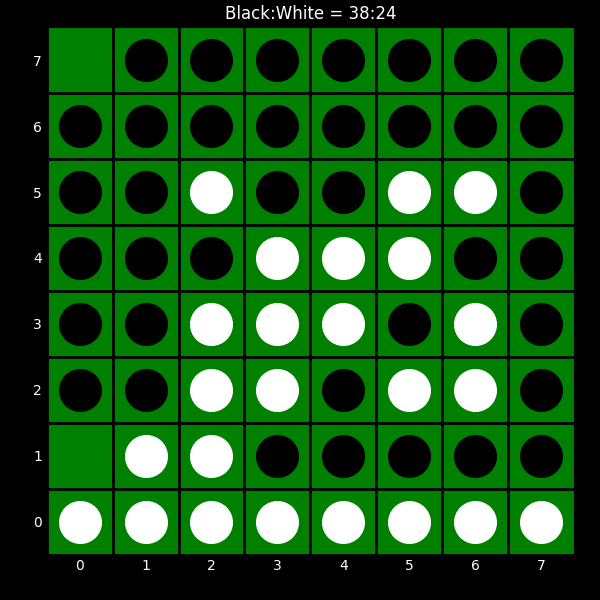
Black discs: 38
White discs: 24